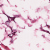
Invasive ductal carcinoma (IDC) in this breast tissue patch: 1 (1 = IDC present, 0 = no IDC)